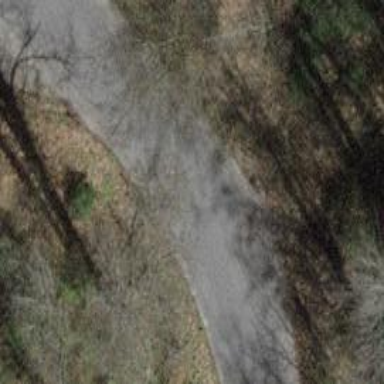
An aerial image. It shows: Unclassified paved road.